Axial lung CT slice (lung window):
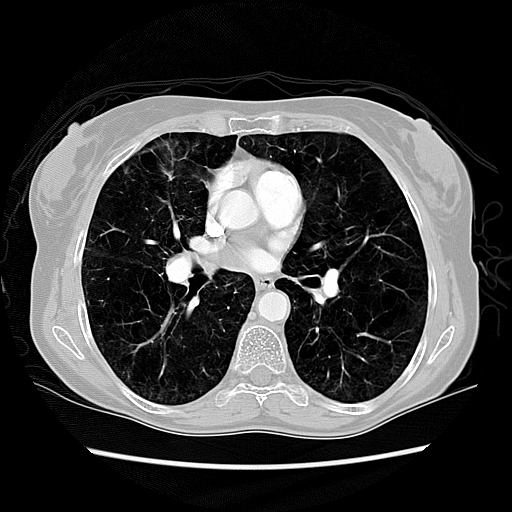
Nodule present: no